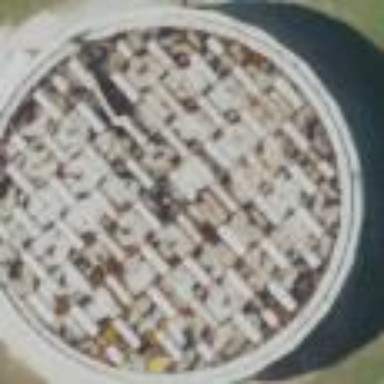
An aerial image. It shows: Storage tank which is man-made.